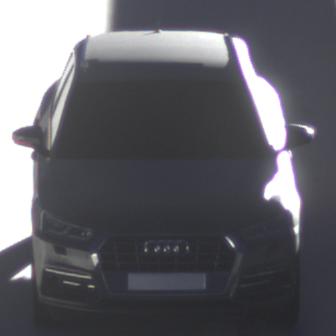
Make: Audi
Model: Q5 45 TFSI
Detailed model: Q5 (FY)
Model produced from: 2019/01
Model produced until: 2019/05
Doors: 5
Color: gray
Road condition: dry road
Daytime: sunrise or sunset
Contrast: high contrast